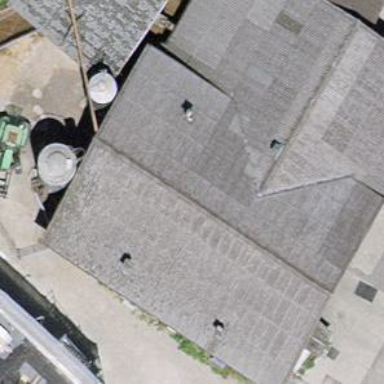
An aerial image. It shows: Barn.